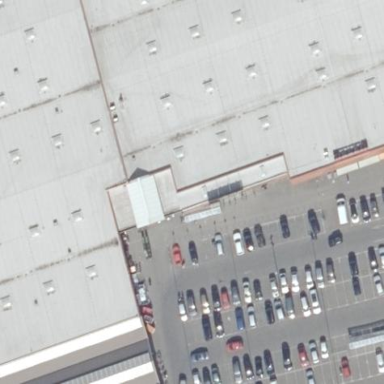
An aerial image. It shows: Retail building.